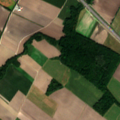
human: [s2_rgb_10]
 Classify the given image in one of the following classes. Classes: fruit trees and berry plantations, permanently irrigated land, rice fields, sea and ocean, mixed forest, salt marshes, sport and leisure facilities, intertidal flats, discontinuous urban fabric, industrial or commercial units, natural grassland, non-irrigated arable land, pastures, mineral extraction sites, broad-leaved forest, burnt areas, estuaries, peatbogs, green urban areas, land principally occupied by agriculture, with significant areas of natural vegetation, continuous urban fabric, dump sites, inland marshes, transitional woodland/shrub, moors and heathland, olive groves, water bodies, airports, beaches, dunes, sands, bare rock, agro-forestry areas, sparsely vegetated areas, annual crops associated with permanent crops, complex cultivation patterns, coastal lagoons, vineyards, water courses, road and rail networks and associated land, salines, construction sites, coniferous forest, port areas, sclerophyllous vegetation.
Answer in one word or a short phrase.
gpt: non-irrigated arable land, land principally occupied by agriculture, with significant areas of natural vegetation, broad-leaved forest